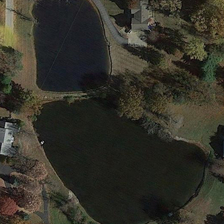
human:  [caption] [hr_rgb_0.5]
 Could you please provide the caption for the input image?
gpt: many green trees and several buildings are around two irregular ponds .

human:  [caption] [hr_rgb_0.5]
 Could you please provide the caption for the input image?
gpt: the pond is surrounded by light green lawns and vegetation .

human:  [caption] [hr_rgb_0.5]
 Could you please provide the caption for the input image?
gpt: many small black fish are in the pond .

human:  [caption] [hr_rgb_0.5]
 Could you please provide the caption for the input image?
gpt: many green trees and several buildings are around two irregular ponds .

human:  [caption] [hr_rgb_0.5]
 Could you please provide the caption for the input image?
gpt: many small black fish are in the pond .